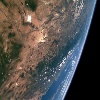
Label: land